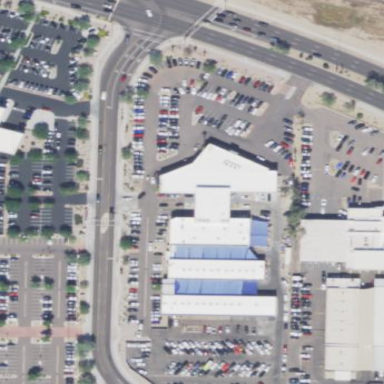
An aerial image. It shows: Building that houses car shop.